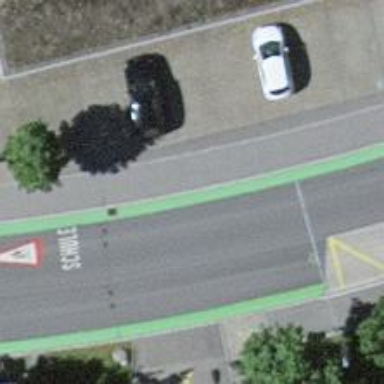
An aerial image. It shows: Unmarked crossing on footway.